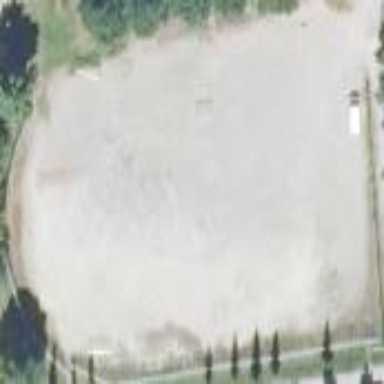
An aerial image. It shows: Ground level soccer pitch.